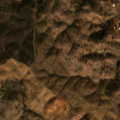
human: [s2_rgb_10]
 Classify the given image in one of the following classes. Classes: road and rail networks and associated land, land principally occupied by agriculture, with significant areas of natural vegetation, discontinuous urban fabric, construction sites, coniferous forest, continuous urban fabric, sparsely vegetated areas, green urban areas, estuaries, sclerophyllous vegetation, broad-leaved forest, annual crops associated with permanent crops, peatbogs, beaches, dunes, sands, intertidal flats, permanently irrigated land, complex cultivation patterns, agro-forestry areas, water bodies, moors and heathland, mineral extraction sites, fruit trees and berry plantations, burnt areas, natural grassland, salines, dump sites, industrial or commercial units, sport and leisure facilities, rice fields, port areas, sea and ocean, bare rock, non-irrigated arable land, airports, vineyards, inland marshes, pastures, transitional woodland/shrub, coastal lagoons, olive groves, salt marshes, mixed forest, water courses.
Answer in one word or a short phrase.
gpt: agro-forestry areas, transitional woodland/shrub